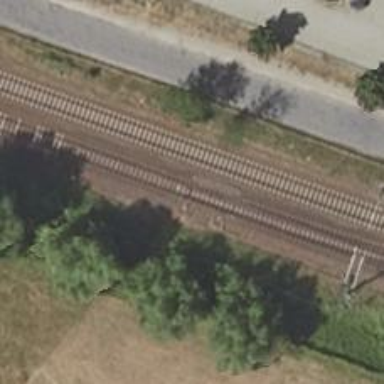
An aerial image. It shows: Railway switch.